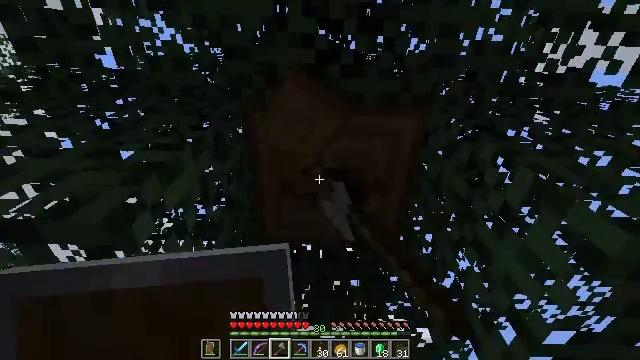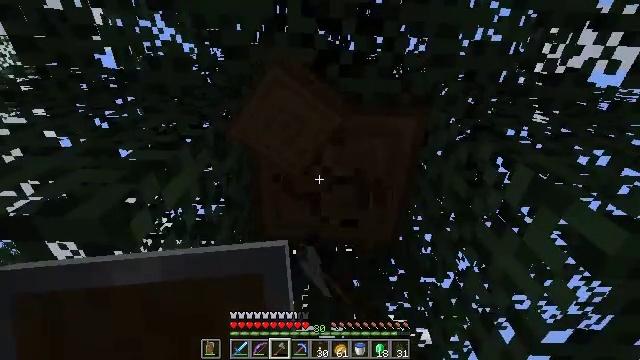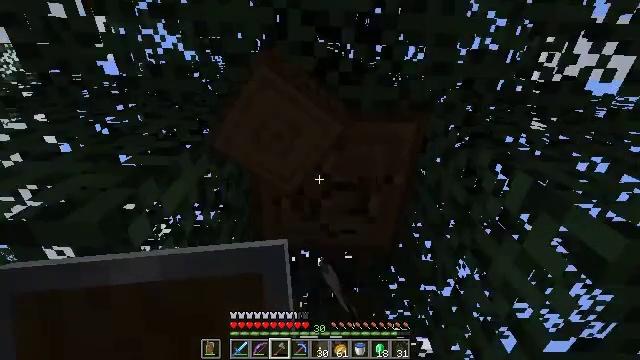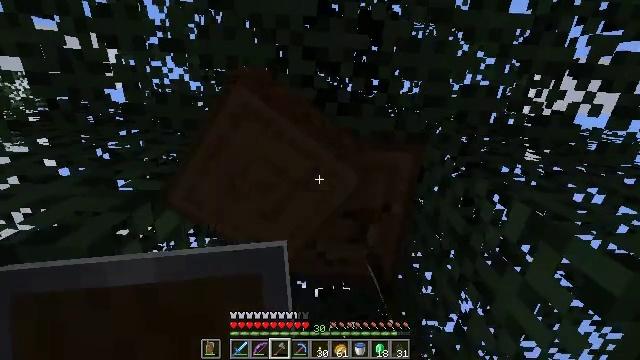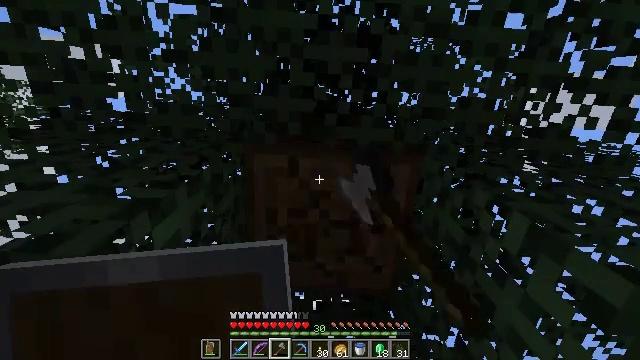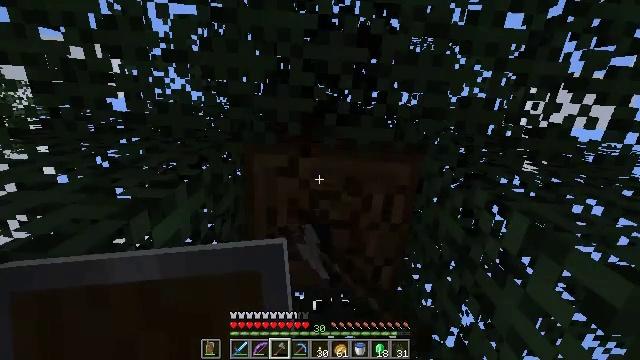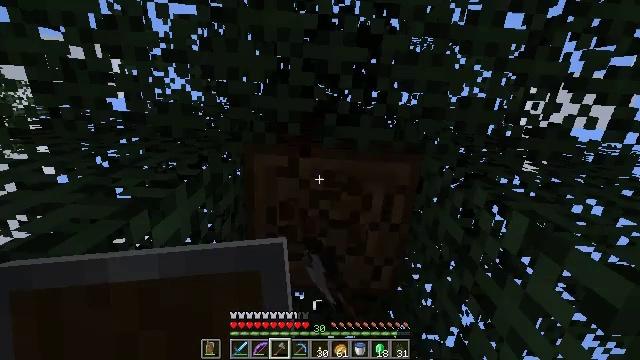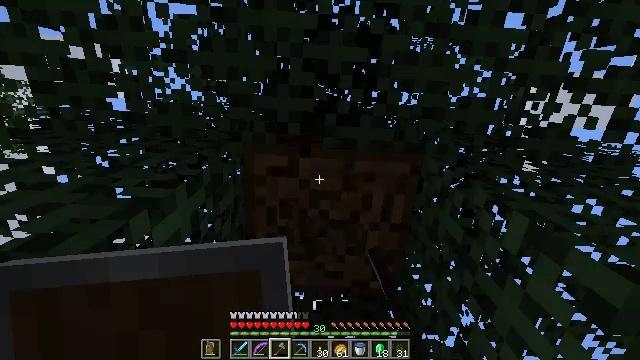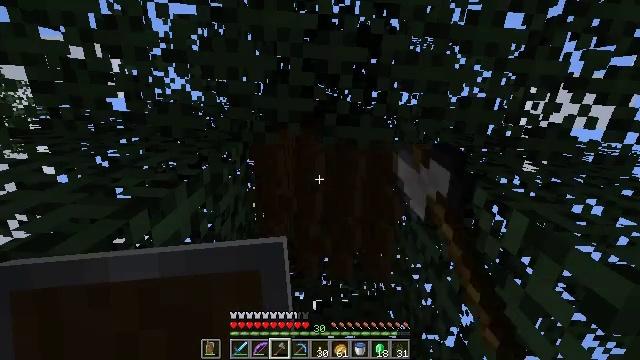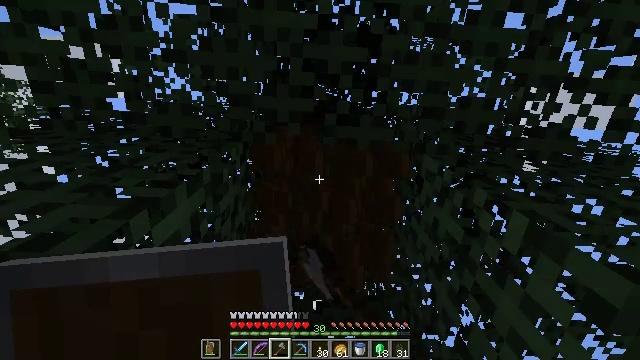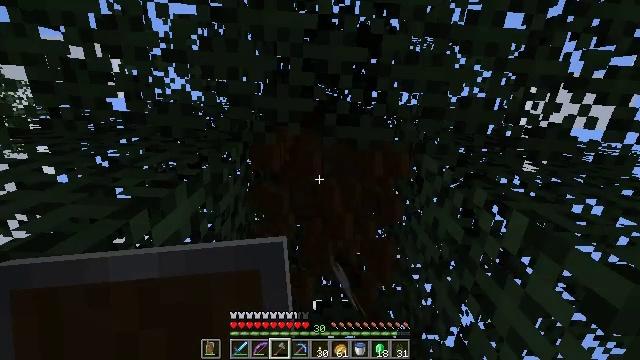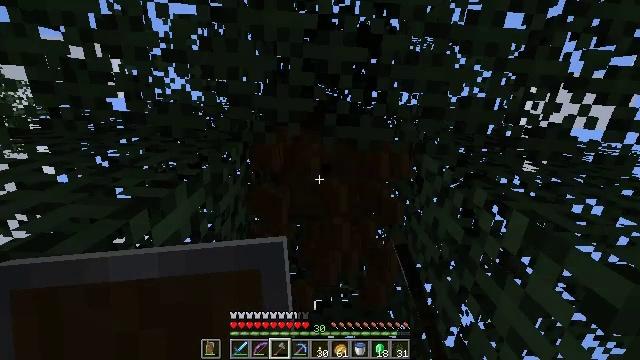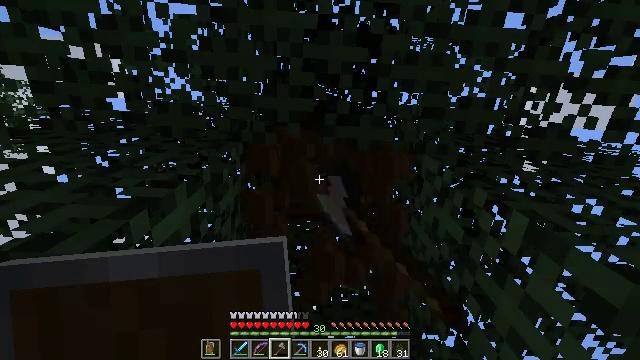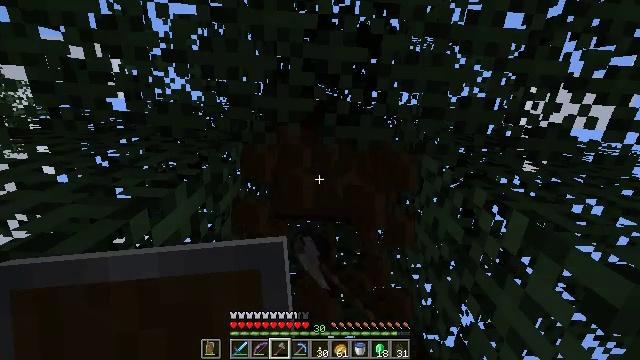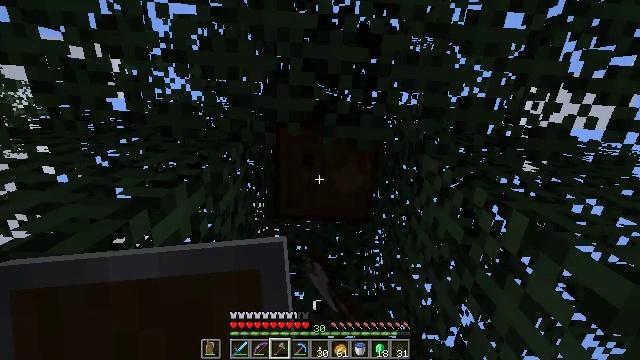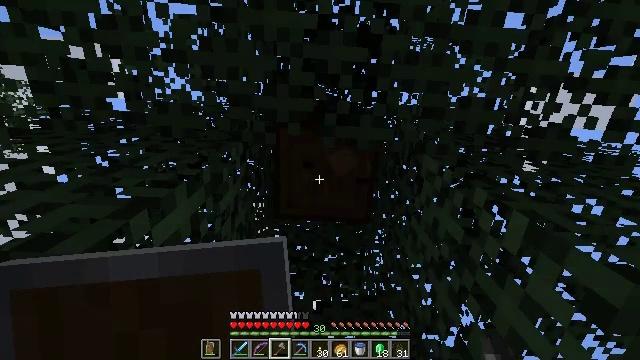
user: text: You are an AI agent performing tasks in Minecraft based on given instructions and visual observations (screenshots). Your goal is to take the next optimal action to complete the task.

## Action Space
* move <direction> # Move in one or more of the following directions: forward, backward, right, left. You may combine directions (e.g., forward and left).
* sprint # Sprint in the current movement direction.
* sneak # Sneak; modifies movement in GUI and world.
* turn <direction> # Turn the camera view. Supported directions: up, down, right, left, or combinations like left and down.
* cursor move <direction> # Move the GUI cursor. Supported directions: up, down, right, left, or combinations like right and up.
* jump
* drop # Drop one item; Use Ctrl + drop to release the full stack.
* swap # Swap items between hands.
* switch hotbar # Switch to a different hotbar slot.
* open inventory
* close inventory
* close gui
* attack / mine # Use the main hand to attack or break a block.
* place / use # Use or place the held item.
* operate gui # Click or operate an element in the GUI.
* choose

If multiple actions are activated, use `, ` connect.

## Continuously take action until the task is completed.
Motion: motion action
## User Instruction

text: Collect spruce log for building materials.
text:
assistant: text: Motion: attack / mine
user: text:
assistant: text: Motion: turn up, attack / mine
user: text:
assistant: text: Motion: turn up, attack / mine
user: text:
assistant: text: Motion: turn up, attack / mine
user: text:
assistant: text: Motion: attack / mine
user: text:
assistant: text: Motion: attack / mine
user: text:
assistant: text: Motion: attack / mine
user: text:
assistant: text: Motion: attack / mine
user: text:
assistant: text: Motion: attack / mine
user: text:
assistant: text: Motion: attack / mine
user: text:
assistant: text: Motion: attack / mine
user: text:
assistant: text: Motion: attack / mine
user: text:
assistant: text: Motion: attack / mine
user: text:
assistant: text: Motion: attack / mine
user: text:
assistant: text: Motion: attack / mine
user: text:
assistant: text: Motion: attack / mine
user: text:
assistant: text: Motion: attack / mine
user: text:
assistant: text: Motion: attack / mine
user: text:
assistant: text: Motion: attack / mine
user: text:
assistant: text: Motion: attack / mine
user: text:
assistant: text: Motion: attack / mine
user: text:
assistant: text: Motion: attack / mine
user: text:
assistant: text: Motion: attack / mine
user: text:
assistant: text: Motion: attack / mine
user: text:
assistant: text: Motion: attack / mine
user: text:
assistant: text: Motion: attack / mine
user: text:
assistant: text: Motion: attack / mine
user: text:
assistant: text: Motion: attack / mine
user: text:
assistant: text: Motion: attack / mine
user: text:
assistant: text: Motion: attack / mine